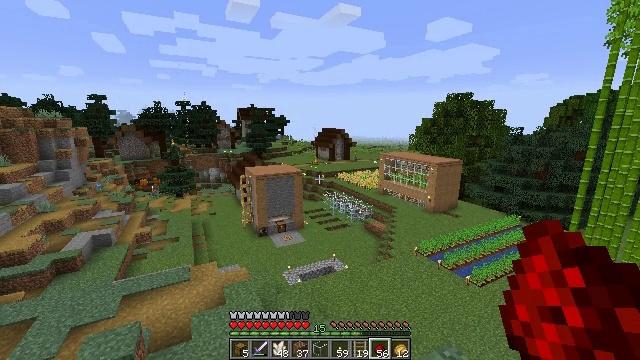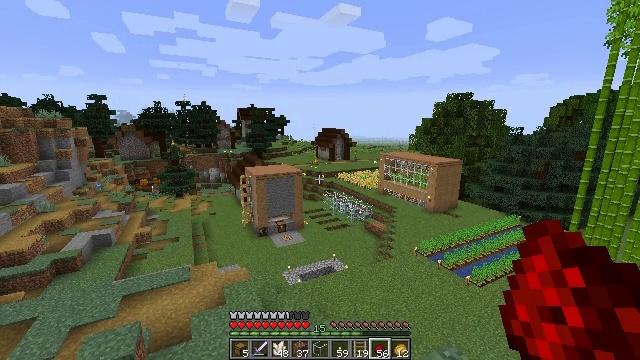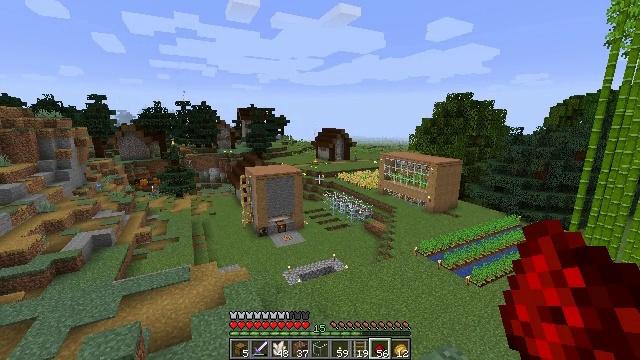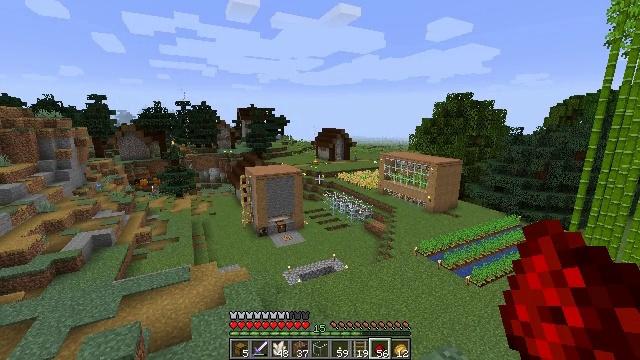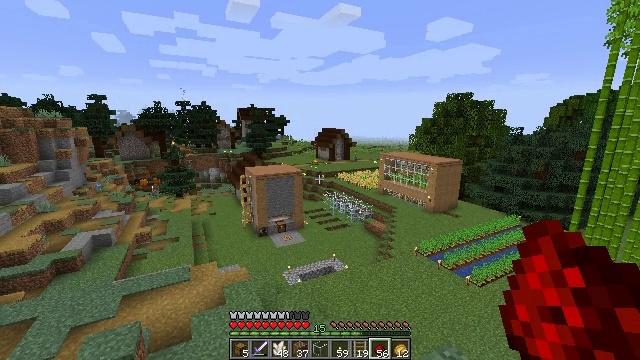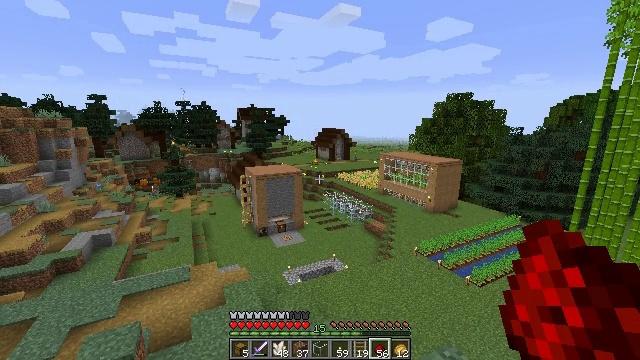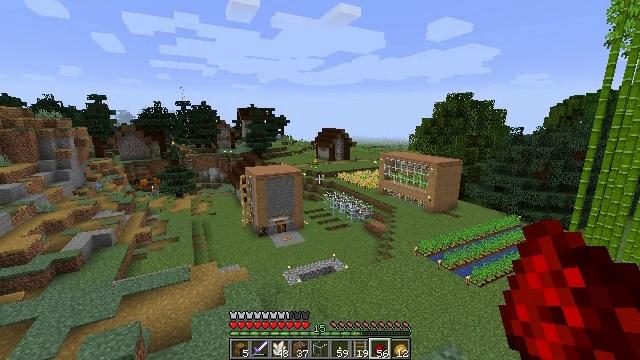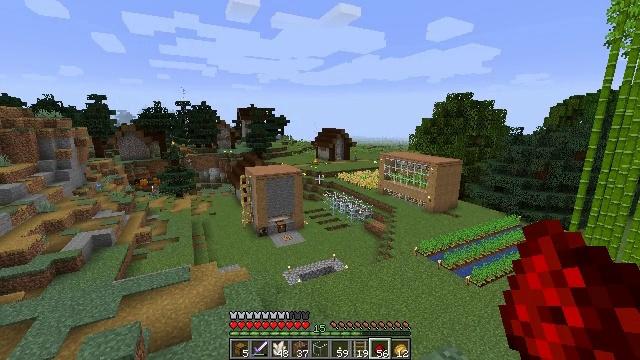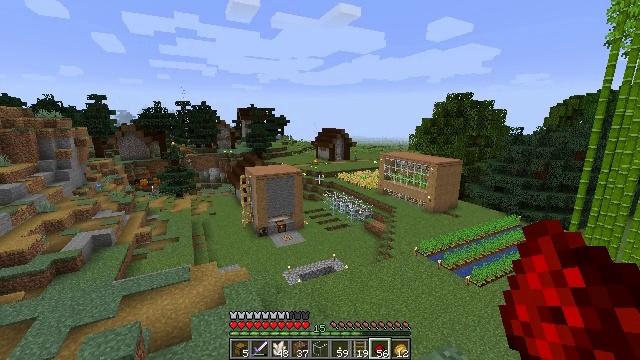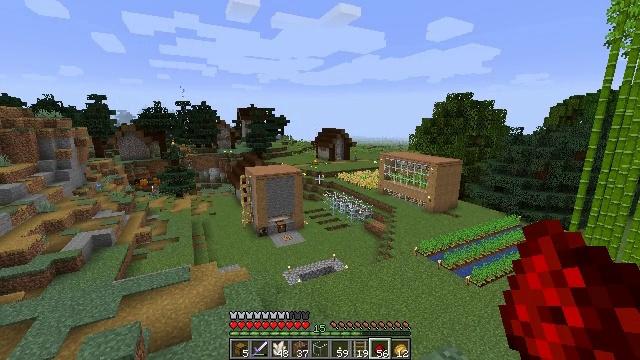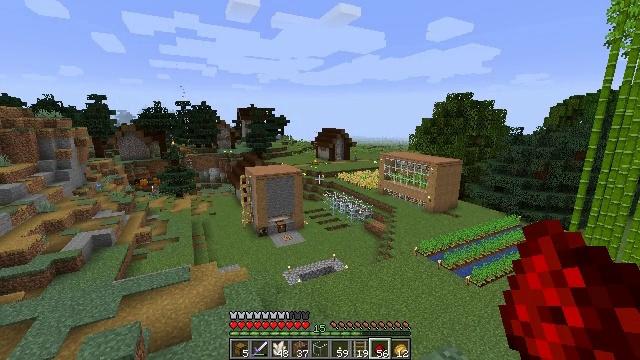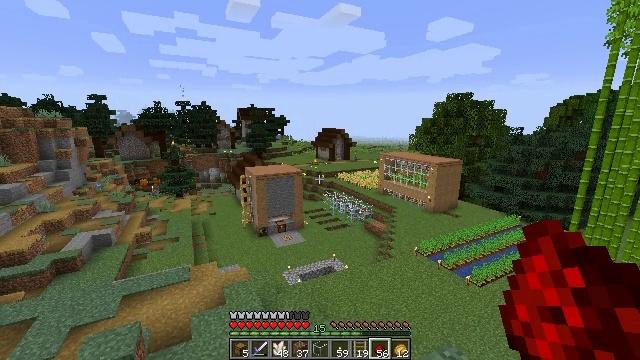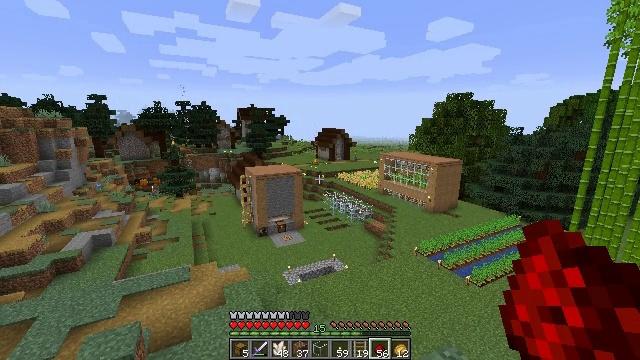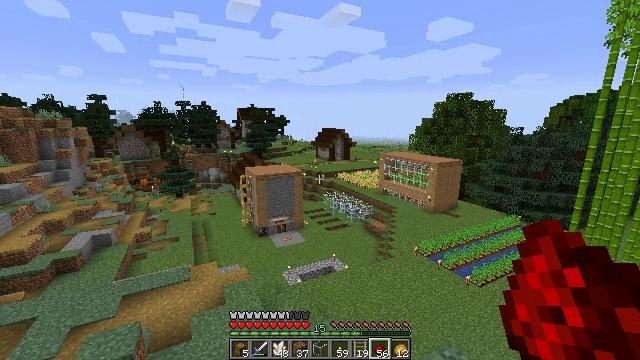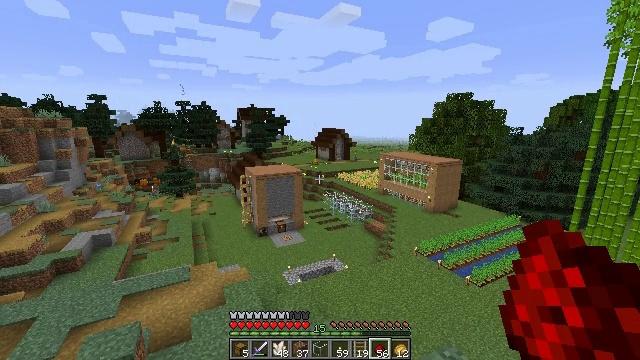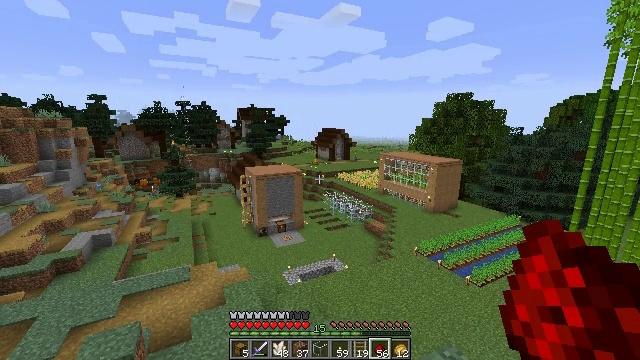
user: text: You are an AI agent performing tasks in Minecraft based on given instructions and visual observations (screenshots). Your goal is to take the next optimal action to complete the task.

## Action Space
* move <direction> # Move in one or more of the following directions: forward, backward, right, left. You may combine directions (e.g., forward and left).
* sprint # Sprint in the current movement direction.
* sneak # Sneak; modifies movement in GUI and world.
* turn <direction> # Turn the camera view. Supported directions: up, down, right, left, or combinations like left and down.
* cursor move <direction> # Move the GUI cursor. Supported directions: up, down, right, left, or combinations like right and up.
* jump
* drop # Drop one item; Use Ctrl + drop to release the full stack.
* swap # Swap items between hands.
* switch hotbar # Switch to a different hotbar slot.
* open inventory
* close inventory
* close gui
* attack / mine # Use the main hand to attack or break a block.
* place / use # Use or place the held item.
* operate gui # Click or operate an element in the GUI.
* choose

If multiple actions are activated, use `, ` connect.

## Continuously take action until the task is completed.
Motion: motion action
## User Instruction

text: Convert materials to black dye.
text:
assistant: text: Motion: no_op
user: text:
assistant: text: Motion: no_op
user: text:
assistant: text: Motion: no_op
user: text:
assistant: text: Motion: no_op
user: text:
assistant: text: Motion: no_op
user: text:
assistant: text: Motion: no_op
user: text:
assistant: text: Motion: no_op
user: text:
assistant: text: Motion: no_op
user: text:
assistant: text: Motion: no_op
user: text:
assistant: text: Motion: no_op
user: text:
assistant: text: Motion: no_op
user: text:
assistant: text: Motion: no_op
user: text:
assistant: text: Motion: no_op
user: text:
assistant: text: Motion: no_op
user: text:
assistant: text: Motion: no_op
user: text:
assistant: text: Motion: no_op
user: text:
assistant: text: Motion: no_op
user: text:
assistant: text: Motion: no_op
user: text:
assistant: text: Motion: no_op
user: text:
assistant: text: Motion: no_op
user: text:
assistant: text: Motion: no_op
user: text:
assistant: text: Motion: no_op
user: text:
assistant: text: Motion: no_op
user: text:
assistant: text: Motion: no_op
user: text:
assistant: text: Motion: no_op
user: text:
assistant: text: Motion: no_op
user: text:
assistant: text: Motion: no_op
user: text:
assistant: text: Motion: no_op
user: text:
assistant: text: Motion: no_op
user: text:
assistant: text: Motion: no_op